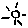
Label: sun